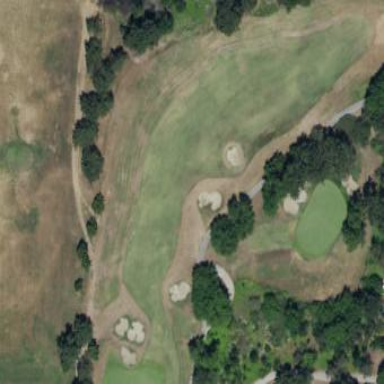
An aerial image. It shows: Designated path for golf carts.